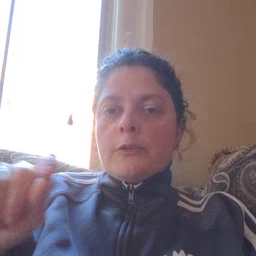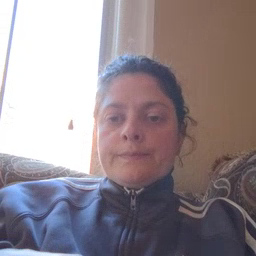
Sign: pencil